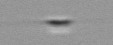
Label: Cylindrotheca_morphotype1